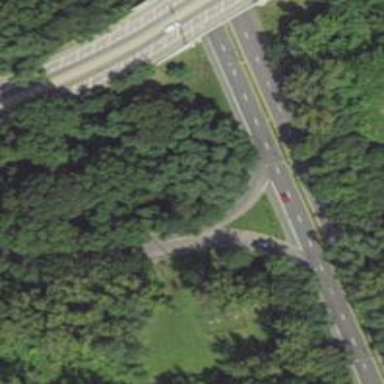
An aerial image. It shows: Secondary link road with asphalt surface.